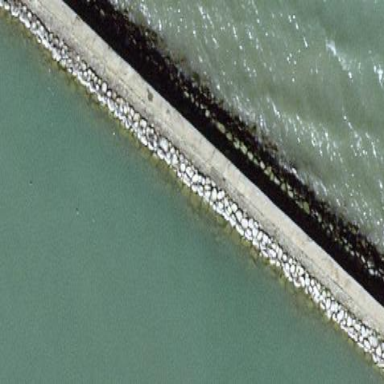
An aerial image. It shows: Breakwater structure.